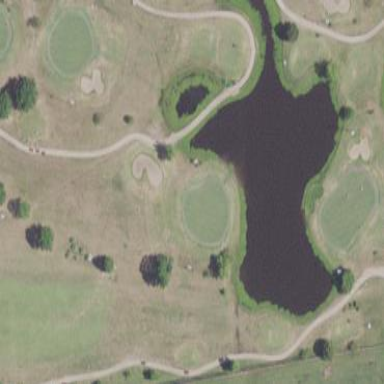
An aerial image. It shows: Water hazard on golf course. The hazard is natural water feature.